Question: I want to make a subnav for my Grav Theme. I already saw a question on this topic:
<URL>
'''
{% block navigation %}
{% macro loop(page) %}
{% for p in page.children %}
{% if p.visible %}
{% set active_page = (p.active or p.activeChild) ? 'active' : '' %}
<div>
<a href="{{ p.url }}" class="btn btn-nav" role="button">
{{ p.menu }}
</a>
{% if p.children.count > 0 %}
<div class="dropdown">
<a href="{{ p.url }}" class="btn btn-nav dropdown-toggle" role="button" id="dropdownMenuLink" data-toggle="dropdown" aria-haspopup="true" aria-expanded="true">
{{ p.menu }}
<span class="icon icon--bottom"></span>
</a>
<div class="dropdown-menu" aria-labelledby="dropdownMenulink" x-placement="bottom-start">
{{ _self.loop(p) }}
</div>
</div>
{% endif %}
</div>
{% endif %}
{% endfor %}
{% endmacro %}
{% endblock %}
<div class="topics" style="display: flex;">
{{ _self.loop(pages) }}
</div>
'''
The problem I ran into is that with my code the pages get listed two times in the navigation and that's because of the 'a'-tag in the dropdown 'div'.

Is there a way that I can have the 'a'-tag in the dropdown with all the information I wrote in my code? And that it only appears once in the navigation.
Thanks for your answers!
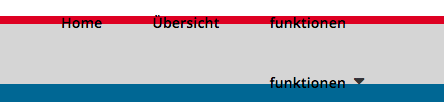
Answer: '''
{% block navigation %}
{% macro loop(page) %}
{% for p in page.children %}
{% if p.visible %}
{% set active_page = (p.active or p.activeChild) ? 'active' : '' %}
<div>
{% if p.children.count > 0 %}
<div class="dropdown">
<a href="{{ p.url }}" class="btn btn-nav dropdown-toggle" role="button" id="dropdownMenuLink" data-toggle="dropdown" aria-haspopup="true" aria-expanded="true">
{{ p.menu }}
<span class="icon icon--bottom"></span>
</a>
<div class="dropdown-menu" aria-labelledby="dropdownMenulink" x-placement="bottom-start">
{{ _self.loop(p) }}
</div>
</div>
{% else %}
<a href="{{ p.url }}" class="btn btn-nav" role="button">
{{ p.menu }}
</a>
{% endif %}
</div>
{% endif %}
{% endfor %}
{% endmacro %}
{% endblock %}
<div class="topics" style="display: flex;">
{{ _self.loop(pages) }}
</div>
'''
This is the code I used instead of what I wrote in my question